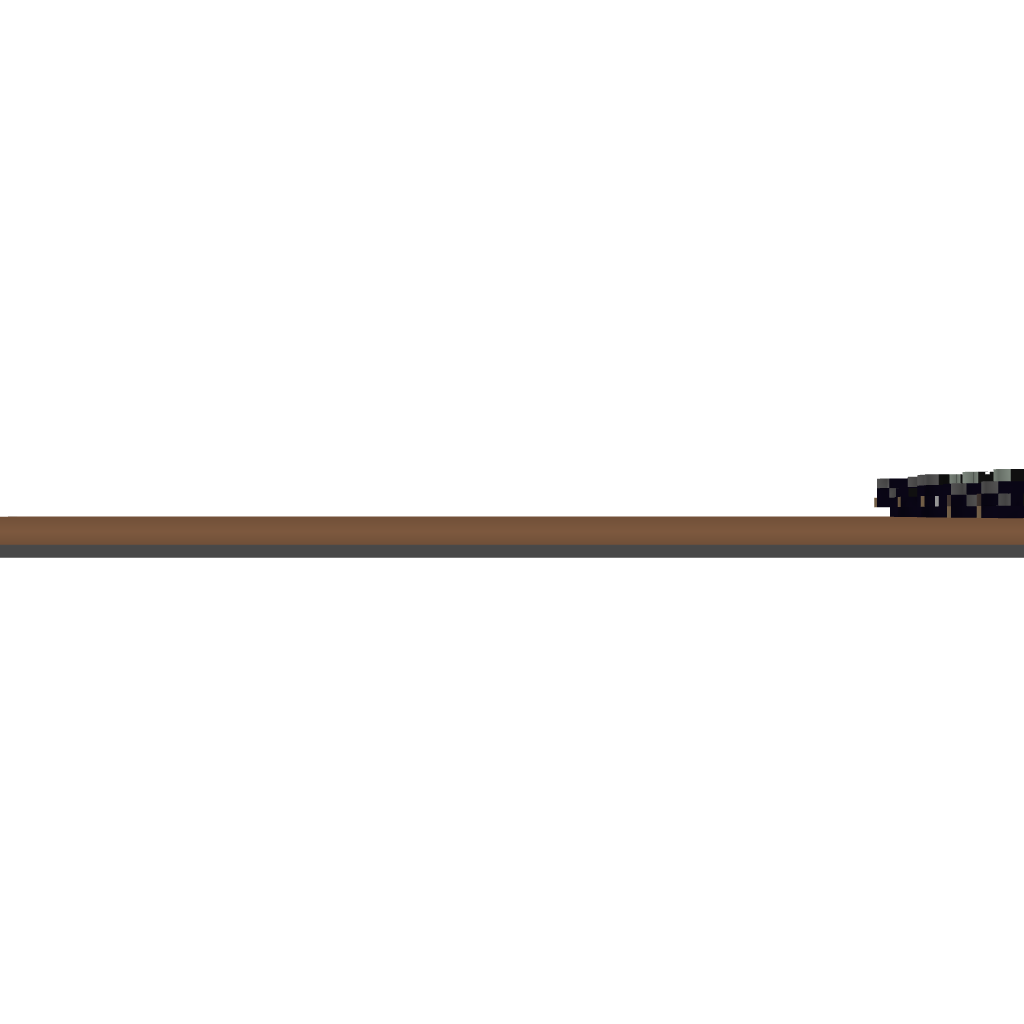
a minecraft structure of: Cannon test range